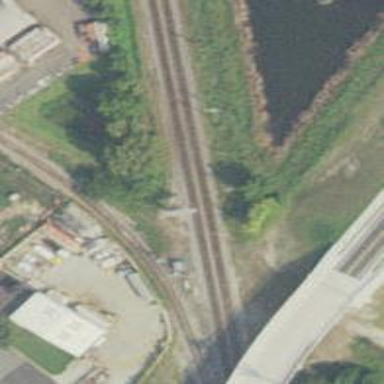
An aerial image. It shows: Abandoned railway.